Question: facing some issues while showing two datepicker on same panel. Want to show two datepicker adjacent

See the above screenshot.And my code
'var datePicker = Ext.create('Ext.panel.Panel', { title: 'Choose a PSI Dates', width: 400, //bodyPadding: 10, //height: 200, renderTo: Ext.getBody(), items: [{ xtype: 'datepicker', minDate: minDate, handler: function(picker, date) { that.onDateSelected(date); } }, { xtype: 'datepicker', minDate: minDate, handler: function(picker, date) { that.onDateSelected(date); } } ] });'
Any suggestions on this. please
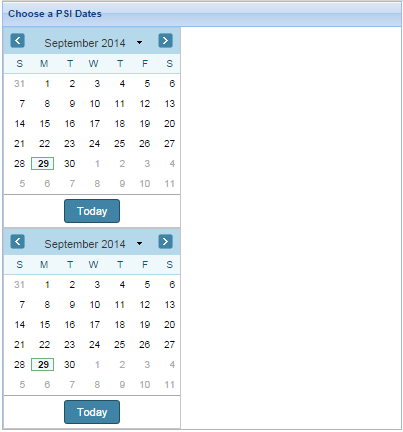
Answer: i think layout type 'hbox' should solve your problem.
'''
var datePicker = Ext.create('Ext.panel.Panel', {
title: 'Choose a PSI Dates',
width: 400,
layout: {
type: 'hbox',
},
renderTo: Ext.getBody(),
items: [{
xtype: 'datepicker',
minDate: minDate,
handler: function(picker, date) {
that.onDateSelected(date);
}
},
{
xtype: 'datepicker',
minDate: minDate,
handler: function(picker, date) {
that.onDateSelected(date);
}
}
]
});
'''